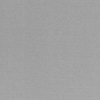
Label: dusty